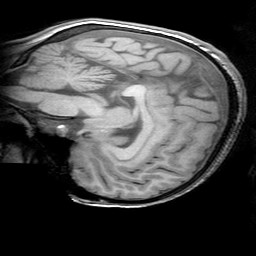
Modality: T1w
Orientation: sagittal
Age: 23
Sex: female
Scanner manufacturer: ge
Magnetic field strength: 3 T
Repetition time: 0.0073 s
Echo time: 0.003 s